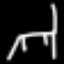
Label: chair